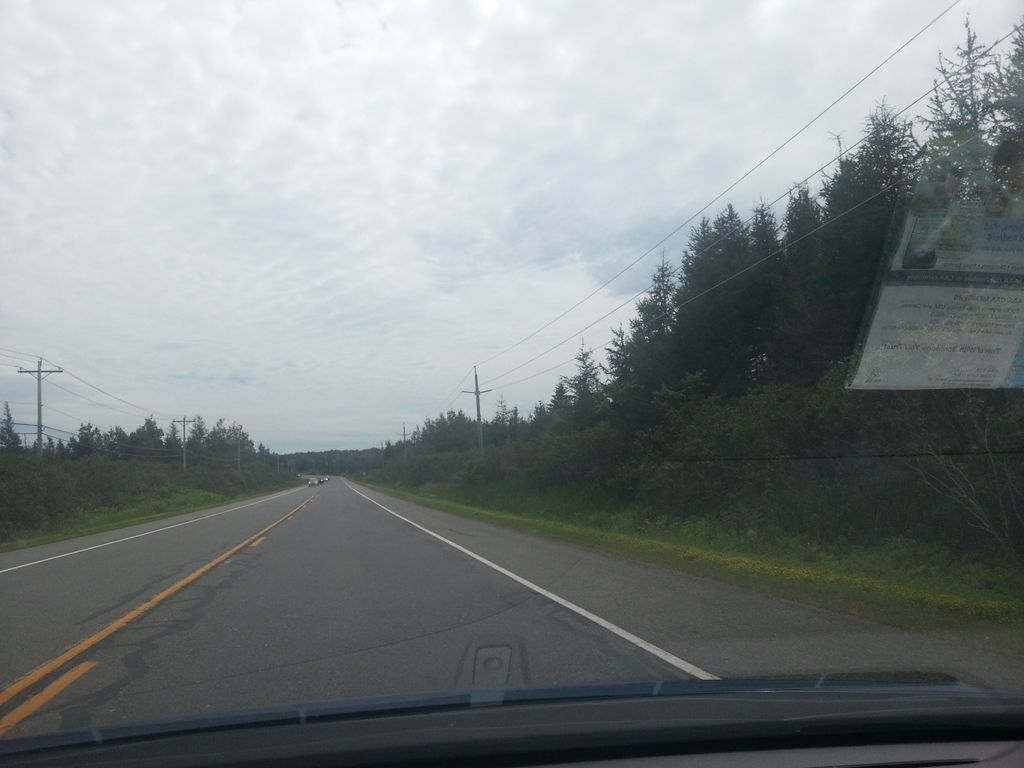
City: charlottetown